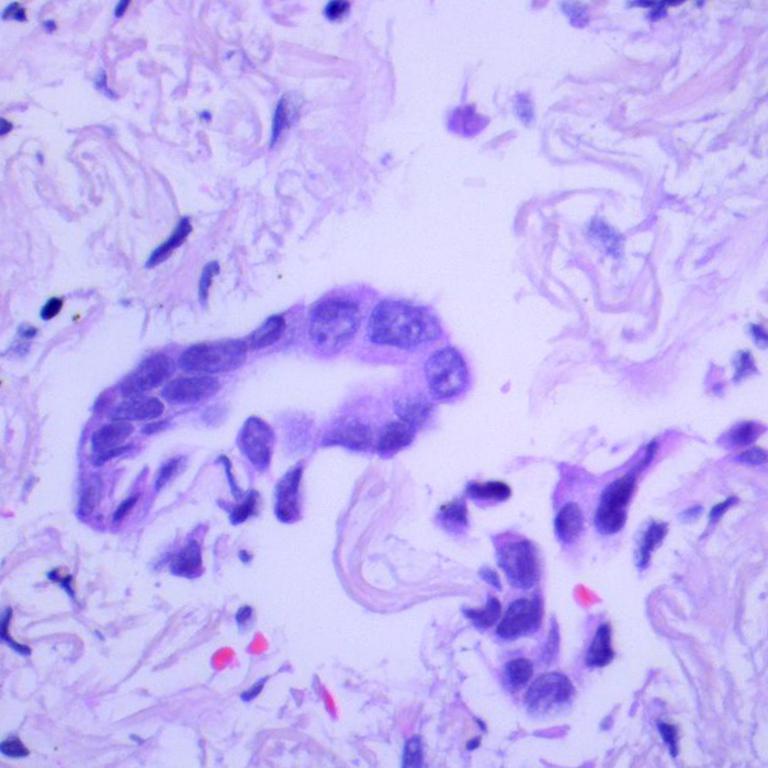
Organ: lung
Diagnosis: adenocarcinomas